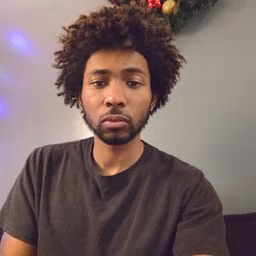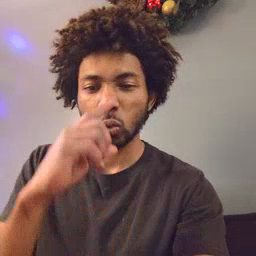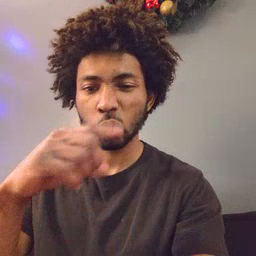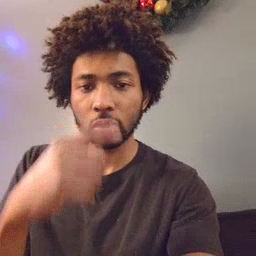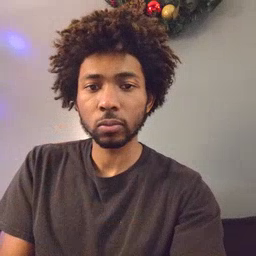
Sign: noisy